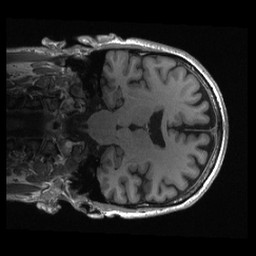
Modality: T1w
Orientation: coronal
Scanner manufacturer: siemens
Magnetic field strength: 3 T
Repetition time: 2.3 s
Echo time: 0.00285 s